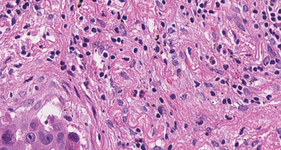
Tumor epithelial tissue: yes
Tumor-associated stroma tissue: yes
Normal tissue: no